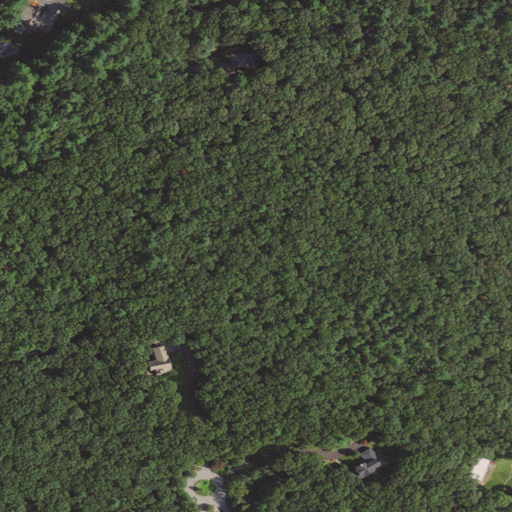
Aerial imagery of mountain in Massachusetts named Bald Hill containing deciduous forest, mixed forest, open development, low intensity development, medium intensity development, and evergreen forest